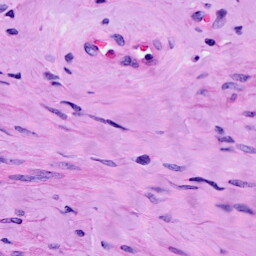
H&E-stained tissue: Cervix